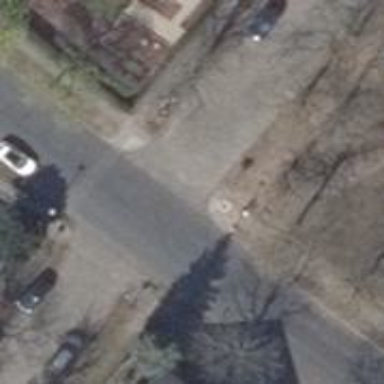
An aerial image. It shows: Residential road with sidewalks on both sides.